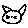
Label: cat